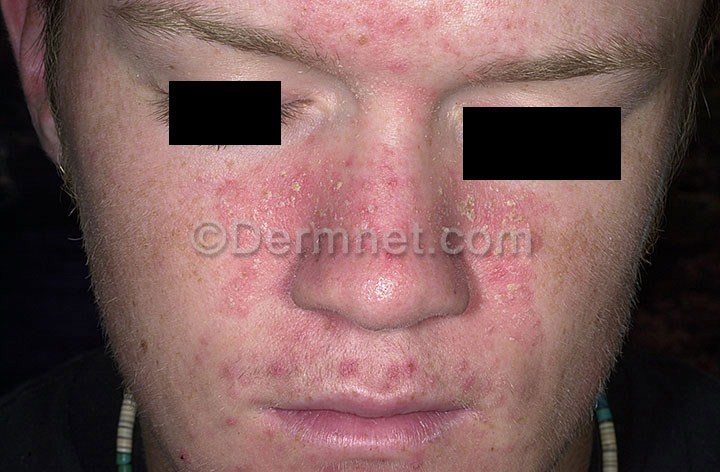
Disease: Psoriasis pictures Lichen Planus and related diseases